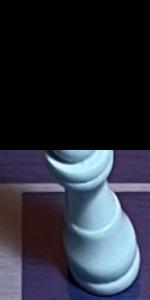
Label: King_White